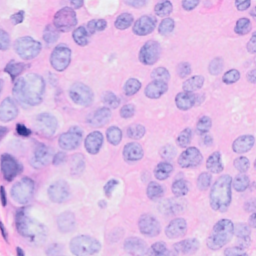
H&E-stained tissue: Breast